Question: I need to make a table with pictures. So I decided to do it with TableLayout (instead of TableRow i used LinearLayout cause of weightSum).
There is a code:
'''
<TableLayout
android:layout_width="wrap_content"
android:layout_height="wrap_content">
<LinearLayout
android:orientation="horizontal"
android:weightSum="3"
android:layout_width="wrap_content"
android:layout_height="wrap_content">
<ImageView
android:layout_width="0dp"
android:layout_height="wrap_content"
android:layout_weight="1"
android:src="@drawable/card_shirt"
android:id="@+id/imageView"
/>
<ImageView
android:layout_width="0dp"
android:layout_height="wrap_content"
android:layout_weight="1"
android:src="@drawable/card_shirt"
android:id="@+id/imageView2"/>
<ImageView
android:layout_width="0dp"
android:layout_height="wrap_content"
android:layout_weight="1"
android:src="@drawable/card_shirt"
android:id="@+id/imageView3"/>
</LinearLayout>
<LinearLayout
android:orientation="horizontal"
android:weightSum="3"
android:layout_width="wrap_content"
android:layout_height="match_parent">
<ImageView
android:layout_width="0dp"
android:layout_height="wrap_content"
android:layout_weight="1"
android:src="@drawable/card_shirt"
android:id="@+id/imageView4"/>
<ImageView
android:layout_width="0dp"
android:layout_height="wrap_content"
android:layout_weight="1"
android:src="@drawable/card_shirt"
android:id="@+id/imageView5"/>
<ImageView
android:layout_width="0dp"
android:layout_height="wrap_content"
android:layout_weight="1"
android:src="@drawable/card_shirt"
android:id="@+id/imageView6"/>
</LinearLayout>
</TableLayout>
'''
It's not a whole code, in my app i do it dynamically, but it doesn't change the essense.
So the issue is on a picture below:

What is the free space above and below each picture? How can i get rid of it?
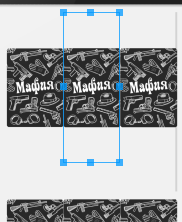
Answer: It's happen because of ImageView auto detect the width and height of real image
However , the width is not enough, so the ImageView auto resize the image to fit for it's width
and that's why their height is still there, and display as free space as you mention
make sure you add
'''
android:adjustViewBounds="true"
'''
in ImageView
or just clicked at this checkbox